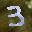
Label: 3